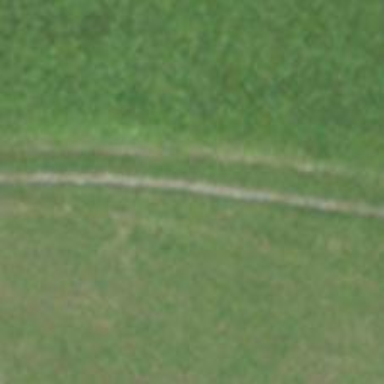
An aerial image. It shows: Track with grade 3 surface.